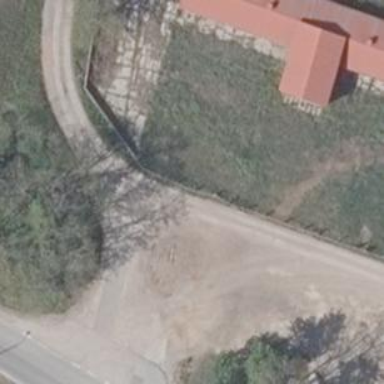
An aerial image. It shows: Service road with surface made of concrete plates.